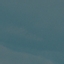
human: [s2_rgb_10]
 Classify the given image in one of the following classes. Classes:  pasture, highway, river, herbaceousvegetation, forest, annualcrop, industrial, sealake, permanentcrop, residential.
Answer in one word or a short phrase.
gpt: SeaLake